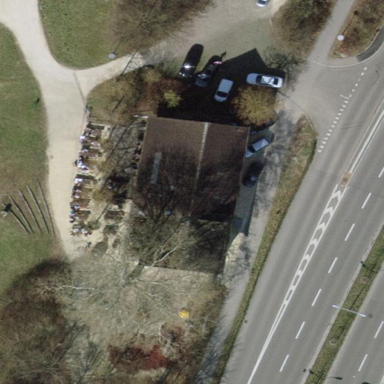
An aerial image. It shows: Restaurant building.